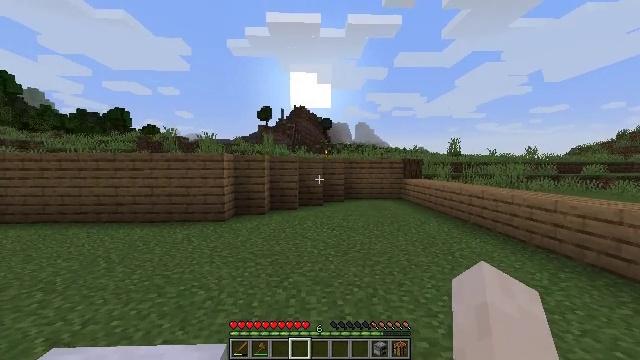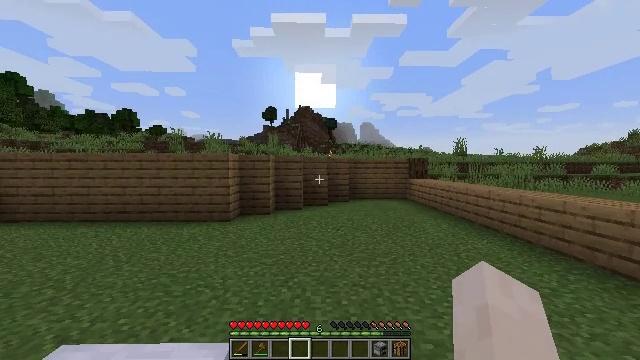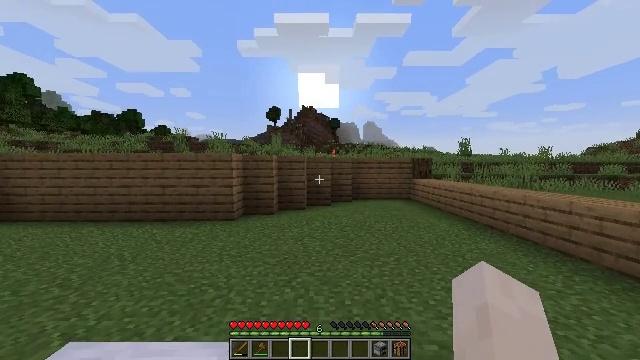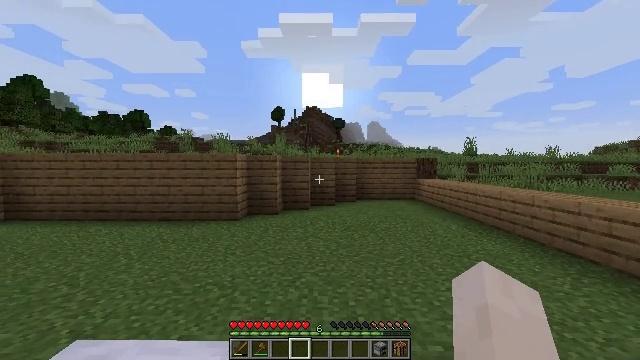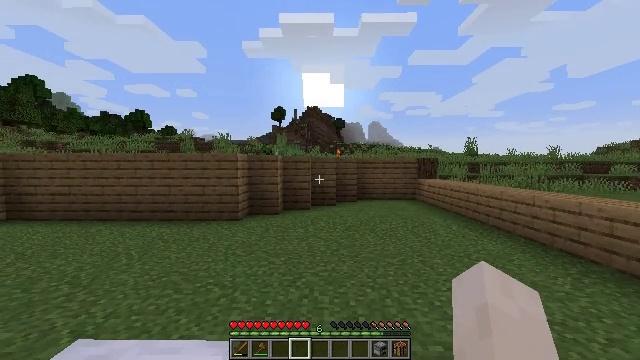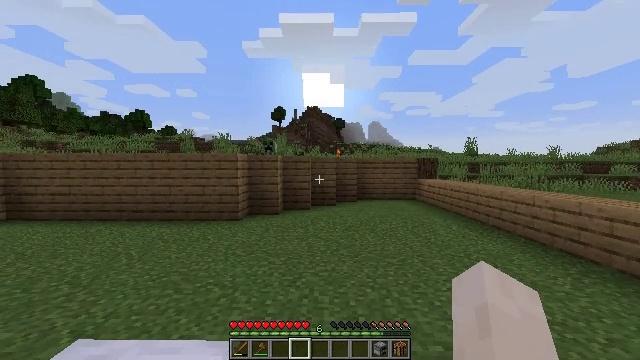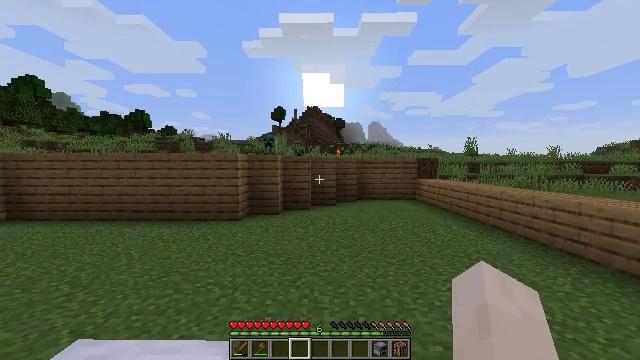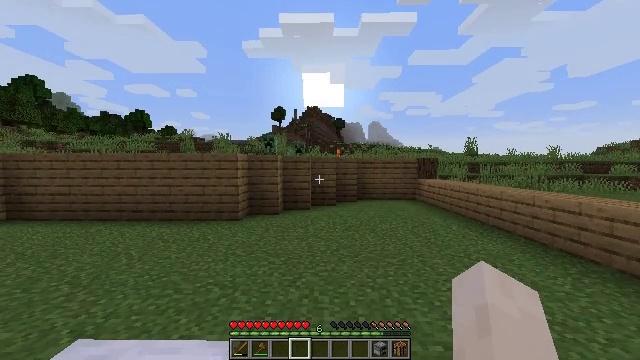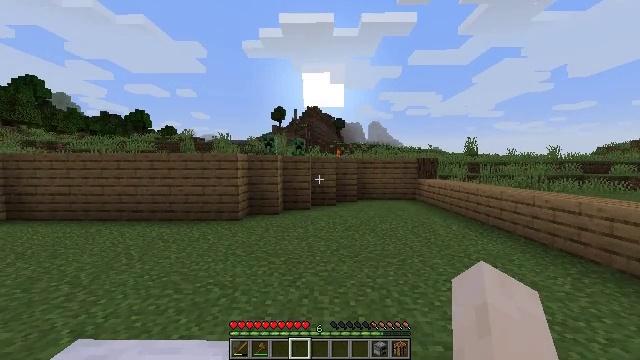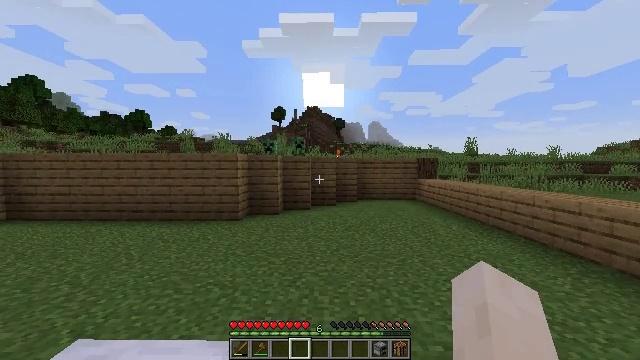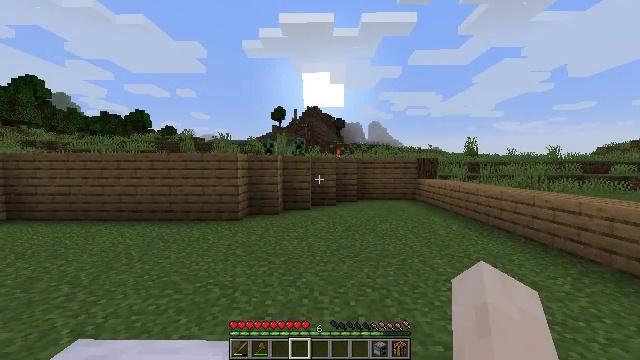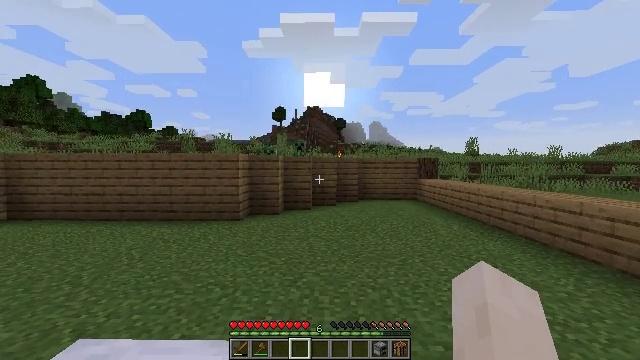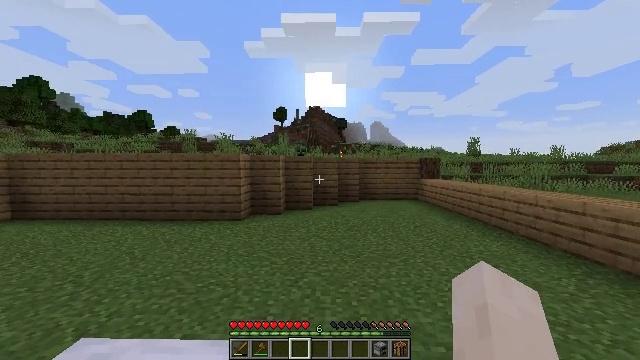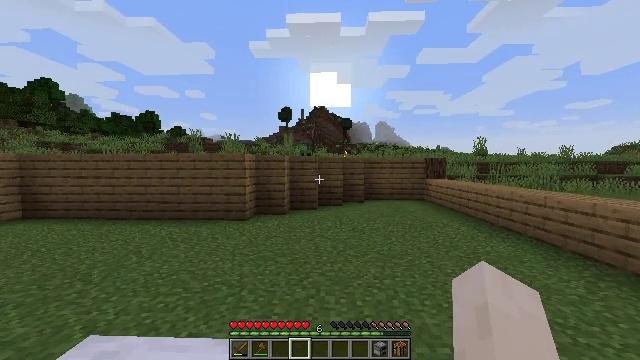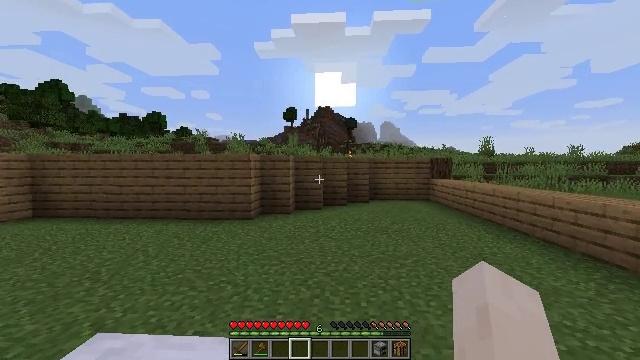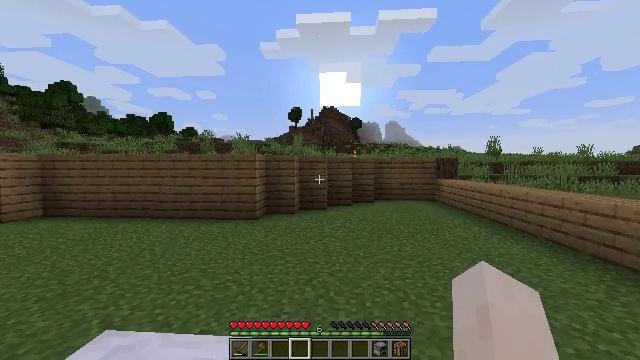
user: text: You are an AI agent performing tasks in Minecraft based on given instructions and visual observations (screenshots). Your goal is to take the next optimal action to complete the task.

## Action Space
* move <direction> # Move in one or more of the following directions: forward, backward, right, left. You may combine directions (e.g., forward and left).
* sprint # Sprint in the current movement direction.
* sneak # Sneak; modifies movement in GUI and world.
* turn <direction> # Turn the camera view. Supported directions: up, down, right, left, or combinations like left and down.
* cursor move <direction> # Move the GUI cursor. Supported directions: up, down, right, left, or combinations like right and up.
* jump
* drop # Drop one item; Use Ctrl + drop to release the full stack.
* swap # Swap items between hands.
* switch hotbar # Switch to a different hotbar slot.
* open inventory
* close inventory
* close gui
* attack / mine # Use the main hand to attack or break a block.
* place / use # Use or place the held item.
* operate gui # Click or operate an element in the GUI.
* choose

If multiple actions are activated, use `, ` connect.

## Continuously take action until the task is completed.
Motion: motion action
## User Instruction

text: Pick up the white bed by breaking it.
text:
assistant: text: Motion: turn left
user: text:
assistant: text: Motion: no_op
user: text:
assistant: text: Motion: no_op
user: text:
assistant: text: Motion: no_op
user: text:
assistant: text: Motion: no_op
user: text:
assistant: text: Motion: no_op
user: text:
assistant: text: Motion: no_op
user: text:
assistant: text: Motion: no_op
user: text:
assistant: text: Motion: no_op
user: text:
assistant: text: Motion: no_op
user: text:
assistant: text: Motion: no_op
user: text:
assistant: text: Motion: no_op
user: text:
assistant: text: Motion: turn left
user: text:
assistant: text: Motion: turn left
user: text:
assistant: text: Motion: turn left
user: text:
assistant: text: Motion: turn left
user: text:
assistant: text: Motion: turn left
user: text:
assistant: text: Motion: no_op
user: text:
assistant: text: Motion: no_op
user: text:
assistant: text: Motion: no_op
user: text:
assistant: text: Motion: no_op
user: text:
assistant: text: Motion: no_op
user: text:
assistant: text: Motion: no_op
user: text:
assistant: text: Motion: no_op
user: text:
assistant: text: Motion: no_op
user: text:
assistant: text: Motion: no_op
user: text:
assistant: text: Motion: no_op
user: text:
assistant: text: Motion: no_op
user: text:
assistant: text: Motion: no_op
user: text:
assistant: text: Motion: no_op